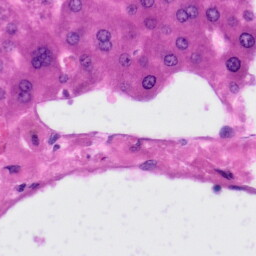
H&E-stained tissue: Liver